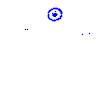
Particle: pion